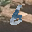
Label: 6